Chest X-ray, PA view. Patient: 19 years old, sex M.
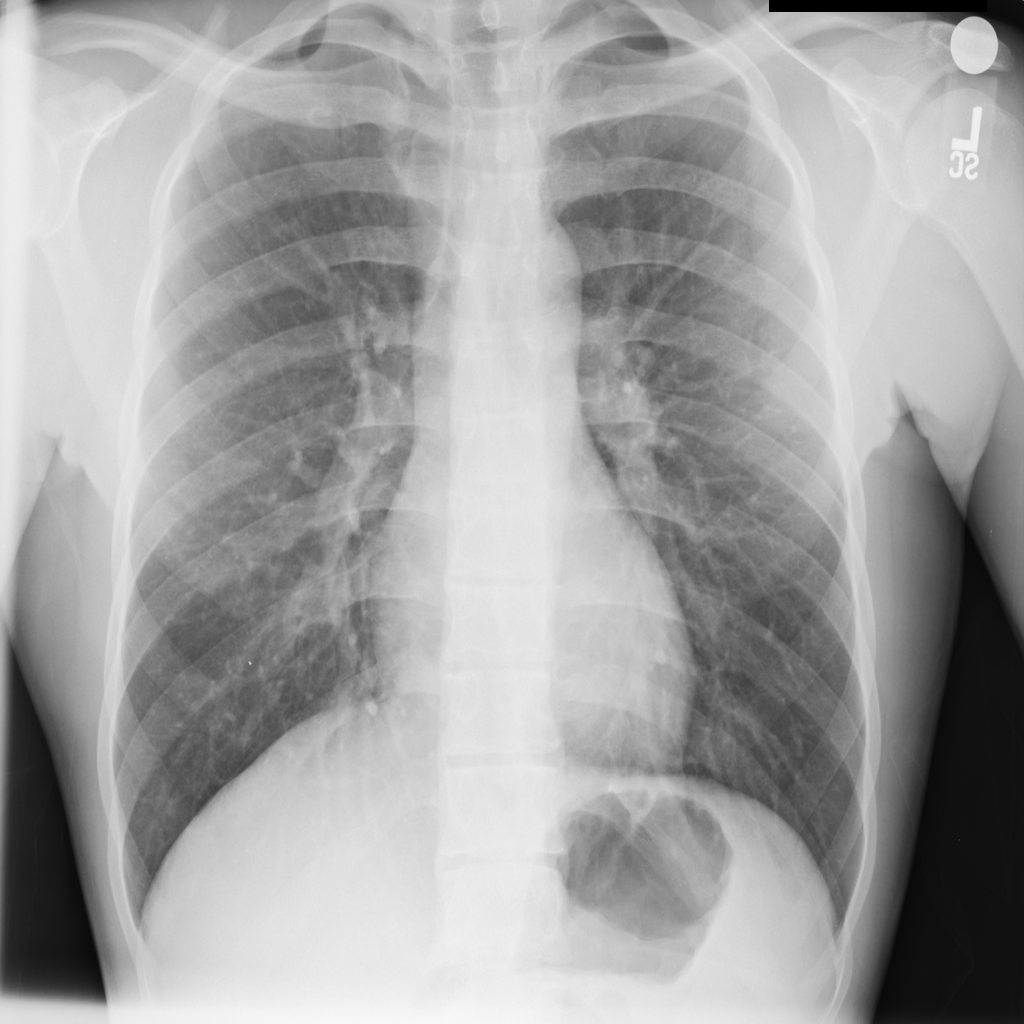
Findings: No Finding